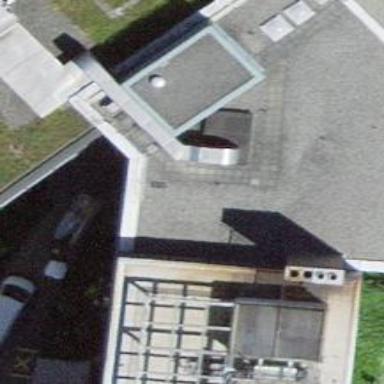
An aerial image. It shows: Industrial building with flat roof.